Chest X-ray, AP view. Patient: 12 years old, sex F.
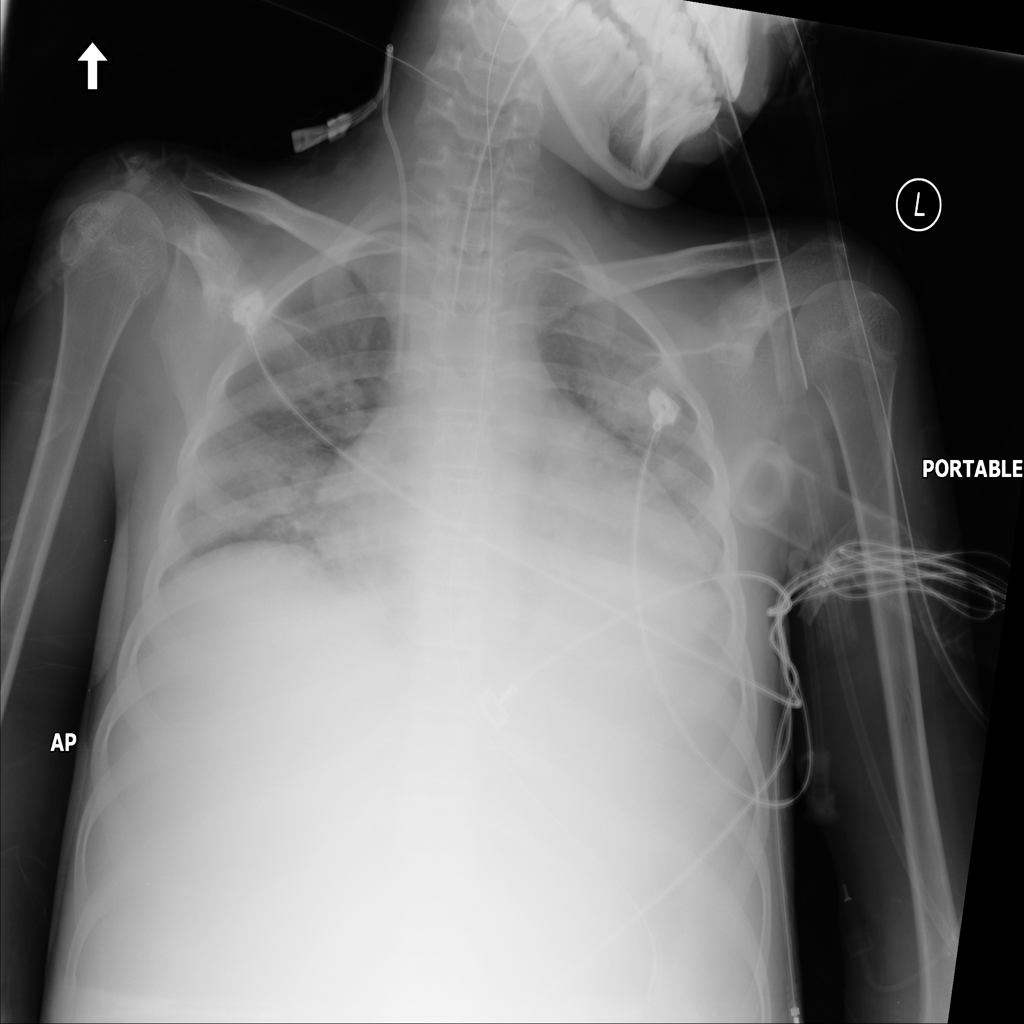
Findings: No Finding